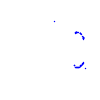
Particle: proton